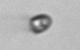
Label: Pyramimonas